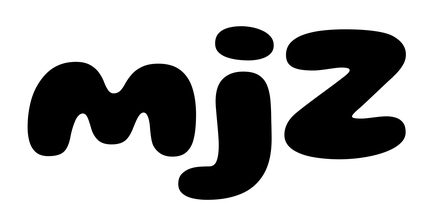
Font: Gluten_ExtraBold